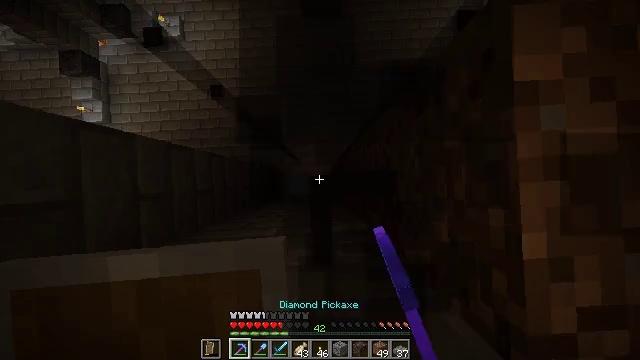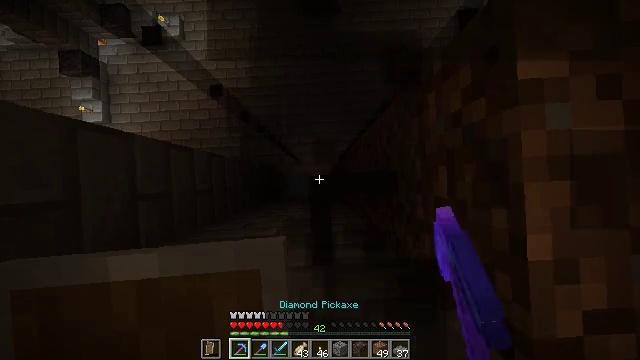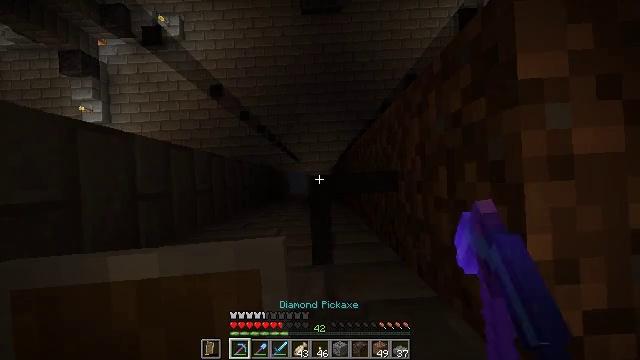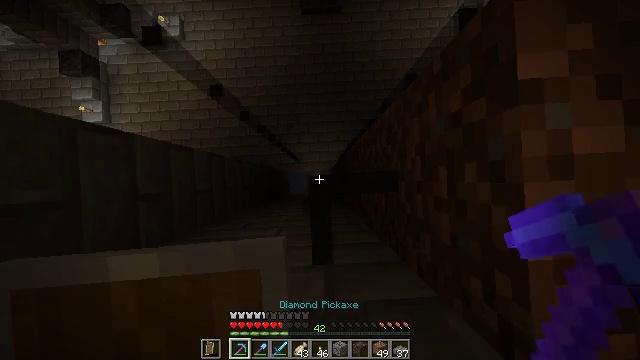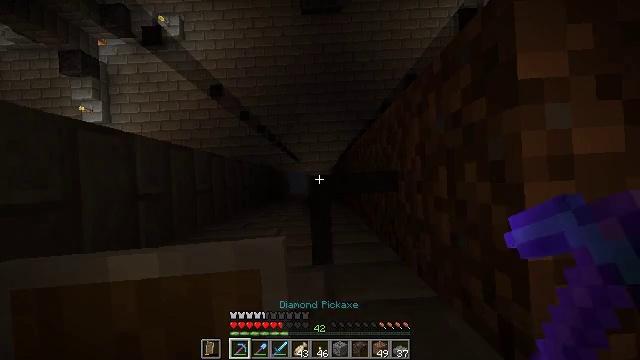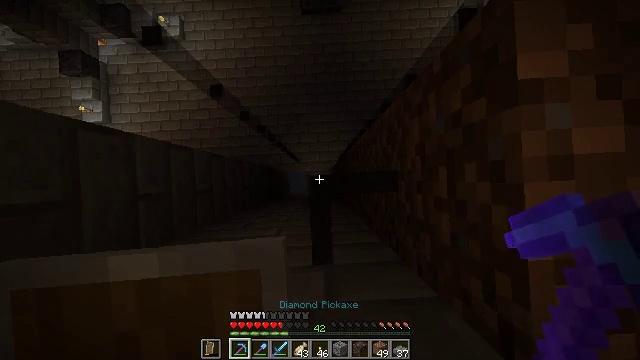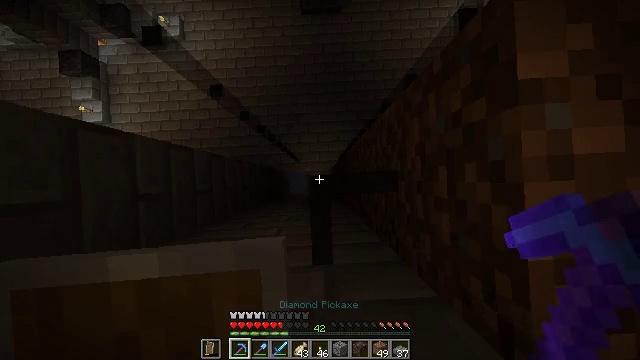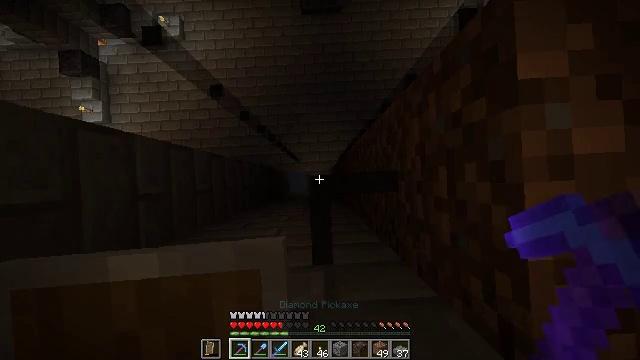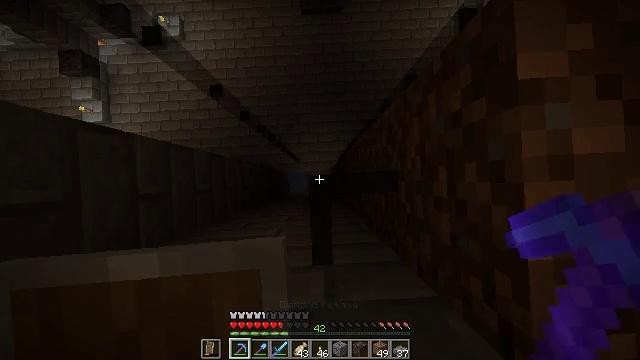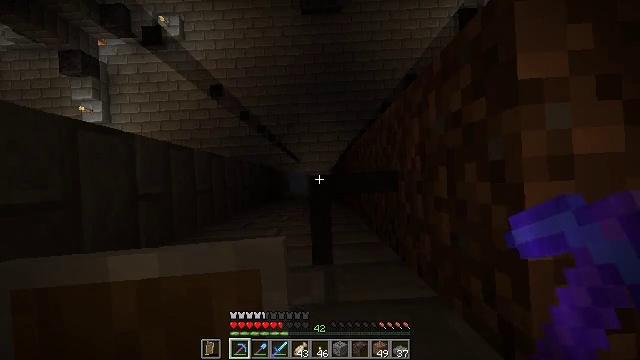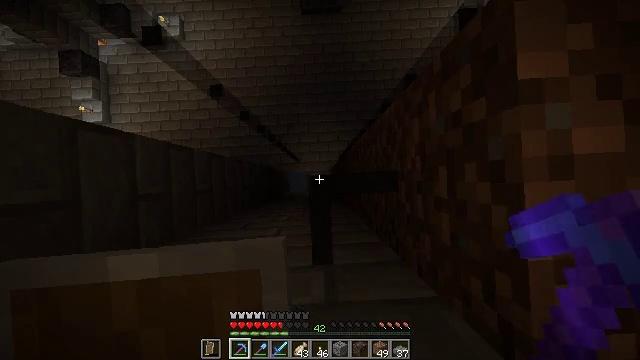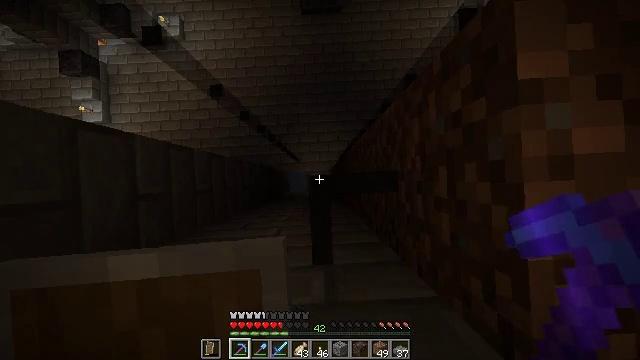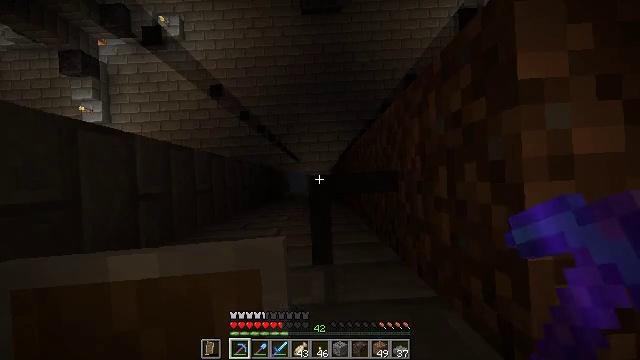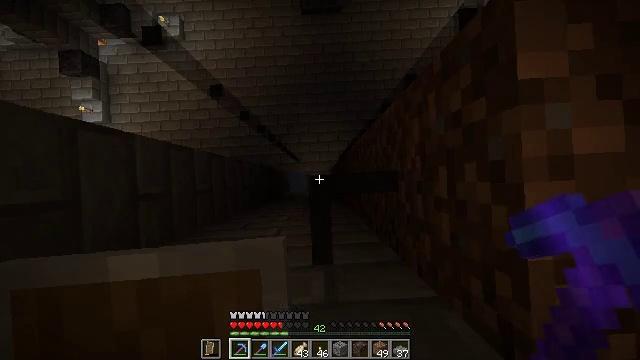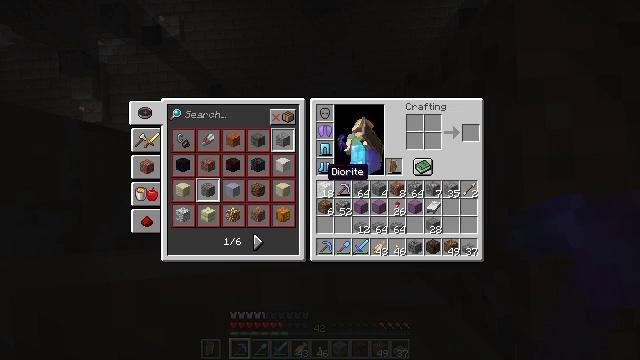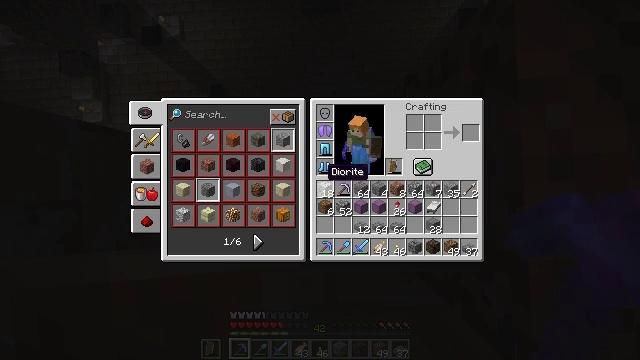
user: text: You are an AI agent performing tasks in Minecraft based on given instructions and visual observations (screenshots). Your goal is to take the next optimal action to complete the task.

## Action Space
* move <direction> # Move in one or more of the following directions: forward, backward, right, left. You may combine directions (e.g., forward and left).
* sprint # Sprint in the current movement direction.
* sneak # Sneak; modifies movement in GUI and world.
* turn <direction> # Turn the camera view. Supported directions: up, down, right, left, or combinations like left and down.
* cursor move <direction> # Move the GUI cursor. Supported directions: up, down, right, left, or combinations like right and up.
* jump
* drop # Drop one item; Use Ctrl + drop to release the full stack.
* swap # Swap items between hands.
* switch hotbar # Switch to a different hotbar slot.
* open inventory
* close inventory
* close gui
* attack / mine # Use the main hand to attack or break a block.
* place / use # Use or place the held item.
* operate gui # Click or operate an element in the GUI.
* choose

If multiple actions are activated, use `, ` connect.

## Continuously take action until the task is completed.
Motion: motion action
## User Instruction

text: Recycle the black stained glass pane.
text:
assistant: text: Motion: no_op
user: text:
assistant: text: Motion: no_op
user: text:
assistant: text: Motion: no_op
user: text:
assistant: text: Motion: no_op
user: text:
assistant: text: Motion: no_op
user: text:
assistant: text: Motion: no_op
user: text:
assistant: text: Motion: no_op
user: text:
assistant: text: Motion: no_op
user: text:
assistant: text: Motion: no_op
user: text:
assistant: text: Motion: no_op
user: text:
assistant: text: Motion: no_op
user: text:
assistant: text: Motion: no_op
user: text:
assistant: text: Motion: no_op
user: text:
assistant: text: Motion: open inventory
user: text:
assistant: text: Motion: open inventory
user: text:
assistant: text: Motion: no_op
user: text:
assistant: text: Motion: no_op
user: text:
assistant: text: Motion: no_op
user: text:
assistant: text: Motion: cursor move right and up
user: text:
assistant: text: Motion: cursor move right and up
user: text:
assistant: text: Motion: cursor move down
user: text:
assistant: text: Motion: sneak, cursor move left and down
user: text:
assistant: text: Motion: sneak, cursor move left and down
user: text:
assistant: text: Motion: sneak, cursor move left
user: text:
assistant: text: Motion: sneak, cursor move left
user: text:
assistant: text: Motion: sneak, cursor move left
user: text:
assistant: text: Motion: sneak
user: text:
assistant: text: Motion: sneak
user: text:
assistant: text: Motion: sneak
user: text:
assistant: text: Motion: sneak